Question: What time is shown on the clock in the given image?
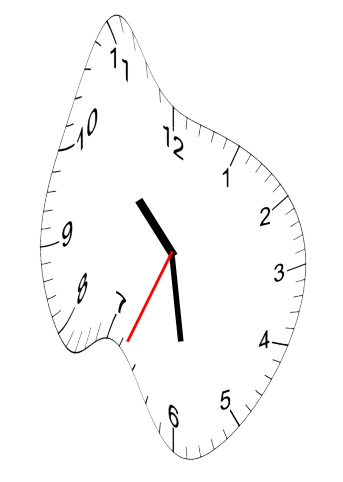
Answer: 10:28:34